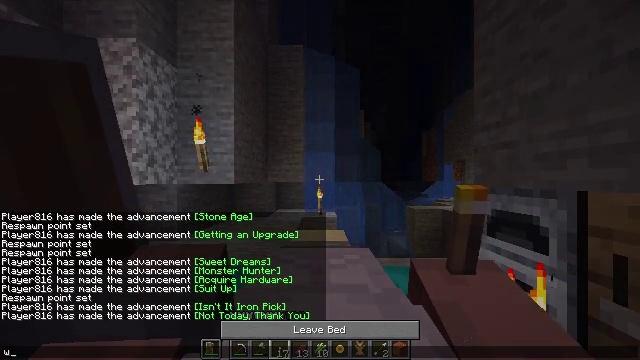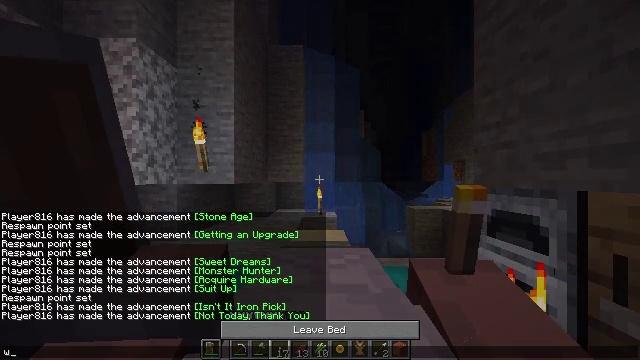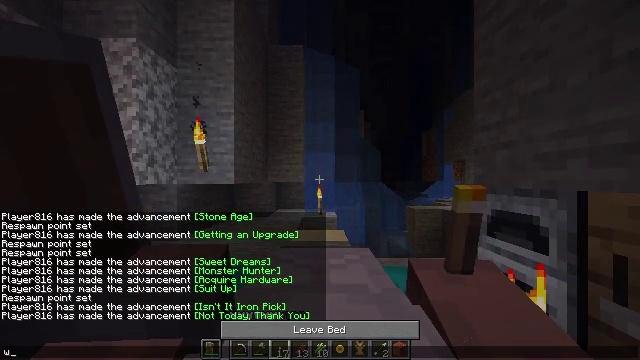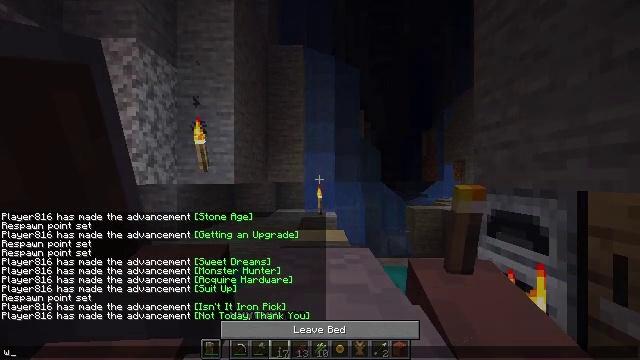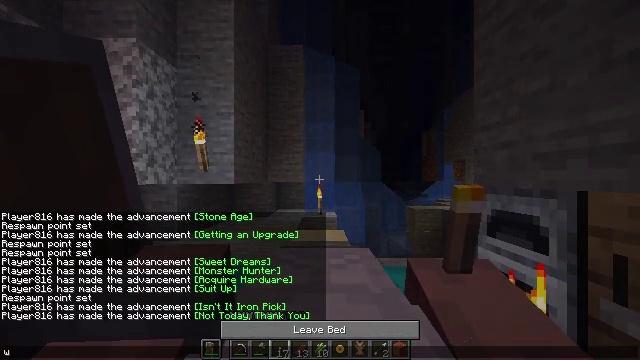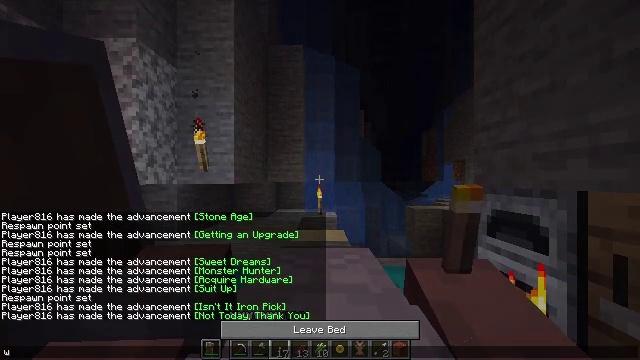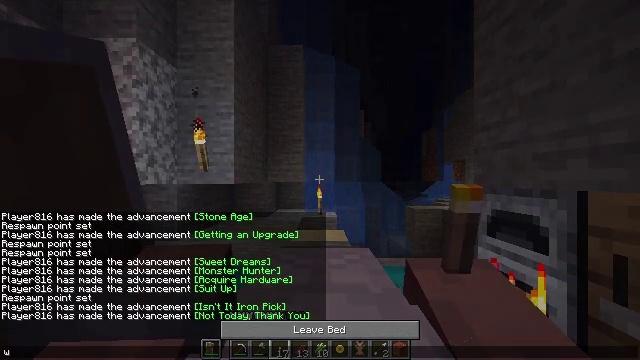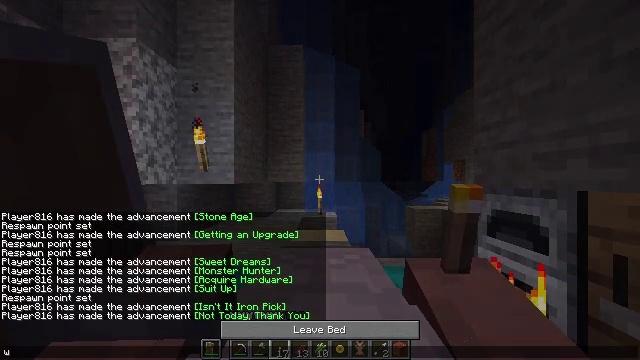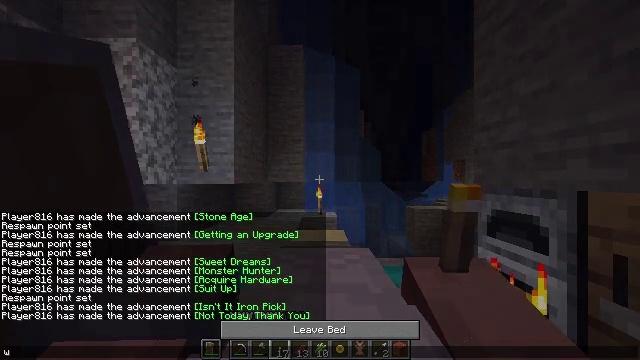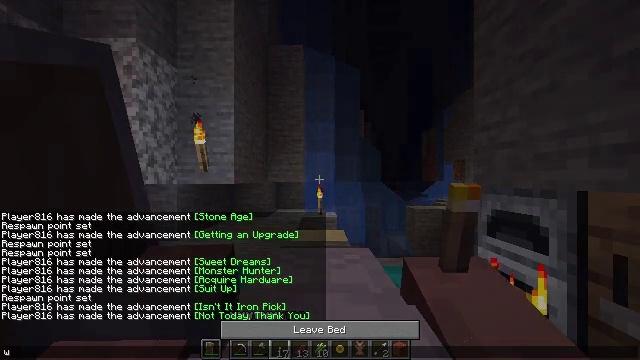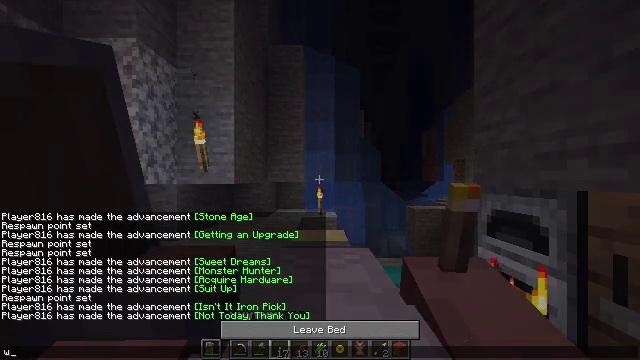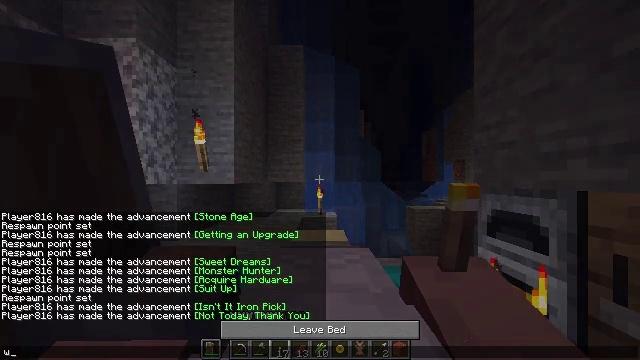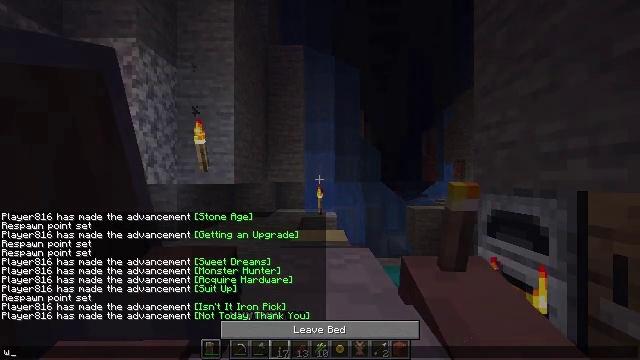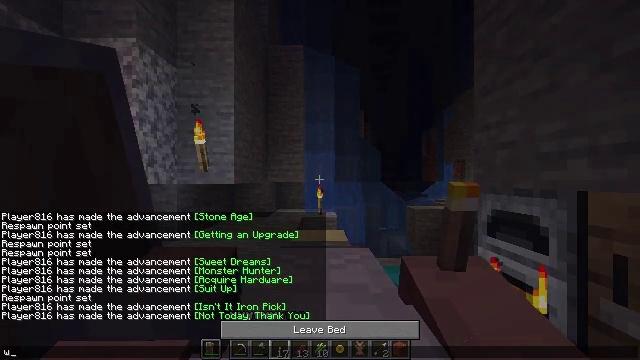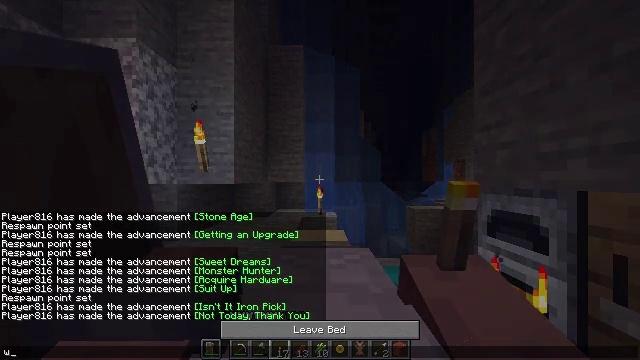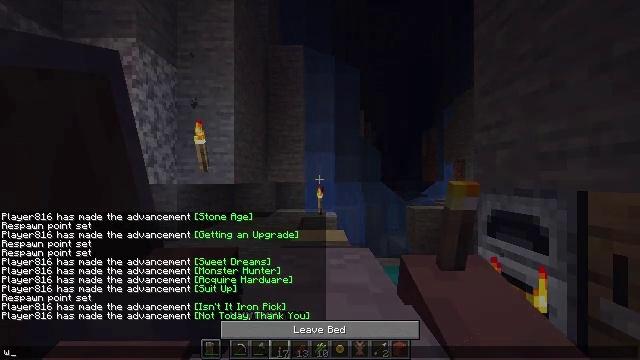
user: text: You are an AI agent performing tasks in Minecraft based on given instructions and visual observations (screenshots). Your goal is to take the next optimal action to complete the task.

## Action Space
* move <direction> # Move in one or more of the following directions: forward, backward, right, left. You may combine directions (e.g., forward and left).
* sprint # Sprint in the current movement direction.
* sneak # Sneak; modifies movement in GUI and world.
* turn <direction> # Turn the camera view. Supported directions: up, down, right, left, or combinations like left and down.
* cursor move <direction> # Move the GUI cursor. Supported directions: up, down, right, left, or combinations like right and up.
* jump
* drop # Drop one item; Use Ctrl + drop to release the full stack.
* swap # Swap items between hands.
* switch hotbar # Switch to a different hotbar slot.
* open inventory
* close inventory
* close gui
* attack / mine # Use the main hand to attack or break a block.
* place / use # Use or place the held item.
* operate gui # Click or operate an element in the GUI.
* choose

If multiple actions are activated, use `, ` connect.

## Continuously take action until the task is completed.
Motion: motion action
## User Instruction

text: Attack the cyan bed to break it.
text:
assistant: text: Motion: no_op
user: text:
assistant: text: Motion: no_op
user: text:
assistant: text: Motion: no_op
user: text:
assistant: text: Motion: no_op
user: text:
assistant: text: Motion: no_op
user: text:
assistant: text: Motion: no_op
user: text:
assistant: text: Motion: no_op
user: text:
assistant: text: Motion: no_op
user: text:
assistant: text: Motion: no_op
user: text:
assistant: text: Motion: no_op
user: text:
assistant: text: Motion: no_op
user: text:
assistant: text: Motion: no_op
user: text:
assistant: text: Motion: no_op
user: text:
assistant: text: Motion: no_op
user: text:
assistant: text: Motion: no_op
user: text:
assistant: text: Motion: no_op
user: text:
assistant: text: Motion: no_op
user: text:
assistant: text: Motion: no_op
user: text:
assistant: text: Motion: no_op
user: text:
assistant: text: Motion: no_op
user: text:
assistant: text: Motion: no_op
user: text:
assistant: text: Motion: no_op
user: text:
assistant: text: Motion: no_op
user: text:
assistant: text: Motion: no_op
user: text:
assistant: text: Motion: no_op
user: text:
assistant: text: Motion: no_op
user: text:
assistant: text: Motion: no_op
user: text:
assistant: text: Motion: no_op
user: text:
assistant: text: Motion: no_op
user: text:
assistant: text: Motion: no_op